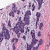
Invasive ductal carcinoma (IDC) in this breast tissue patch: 1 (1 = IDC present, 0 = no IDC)